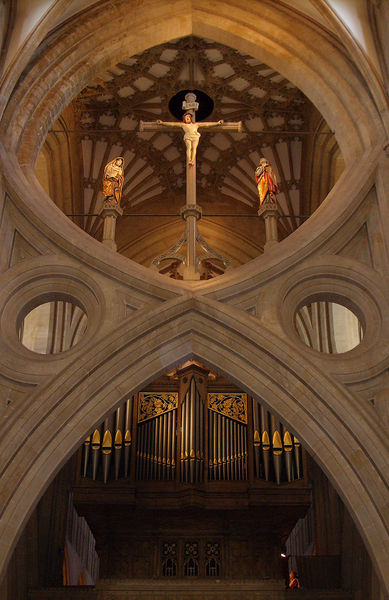
Titel: Kathedrale von Wells (St. Andrew’s Cathedral), Wells/Somerset
Standort: Wells, Kathedrale (EU - GB)
Schlagwörter: fenster, holz, säule, säulen, fächer, ornament, architektur, johannes, stein, kirche, gold, decke, gotik, engel, skulptur, schwung, bogen, empore, figuren, jugendstil, pfeife, gewölbe, kreuz, religion, loch, altar, kathedrale, kirchenschiff, lettner, orgel, spitzbogen, jesus, kreuzigung, kapelle, kruzifix, heilige, maria, maria magdalena, bau, joseph, maßwerk, prospekt, orgelpfeifen, kreuzigungsgruppe, maswerk, katholisch, kruzifixus, kathetrahle, fächerwerk, orgelgehäuse